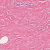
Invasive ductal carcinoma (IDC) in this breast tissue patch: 0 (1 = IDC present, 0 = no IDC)